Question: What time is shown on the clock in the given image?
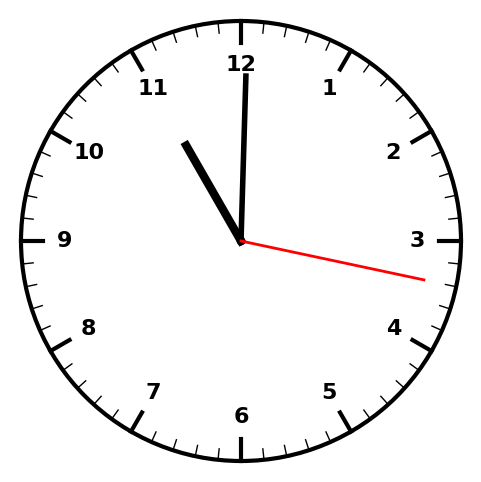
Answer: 11:00:17